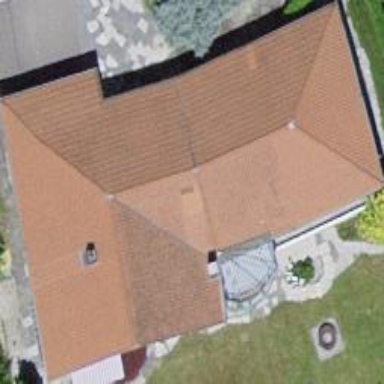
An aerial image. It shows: Detached building with hipped roof shape.